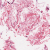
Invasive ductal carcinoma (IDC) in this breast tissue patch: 0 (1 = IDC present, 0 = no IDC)